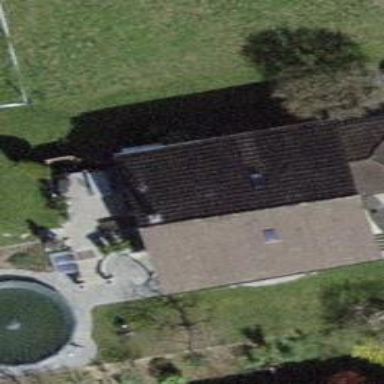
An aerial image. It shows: House with tile roof.